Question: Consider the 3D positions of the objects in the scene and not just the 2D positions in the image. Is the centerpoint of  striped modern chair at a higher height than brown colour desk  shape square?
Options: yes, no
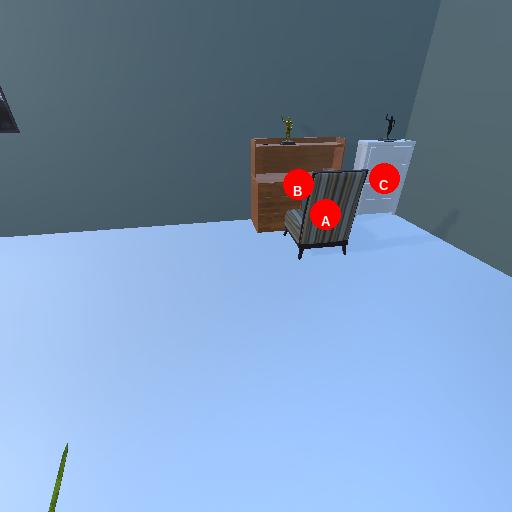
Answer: yes